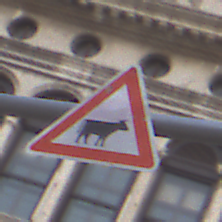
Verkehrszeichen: ViehtriebLinks
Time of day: SunriseSunset
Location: Outdoor (Urban)
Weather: PartlyCloudy
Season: NotSpecified
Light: Natural